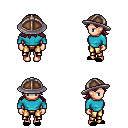
a pixel art fantasy rpg character, female body template, human, light skin, teal long-sleeve shirt, gold greaves, brunette loose hair, chain helm, black slippers, four views (front, back, left, right), 2x2 character sprite sheet, small pixel art, hard edges, no anti-aliasing